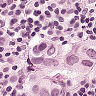
Metastatic tissue present: yes